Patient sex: M
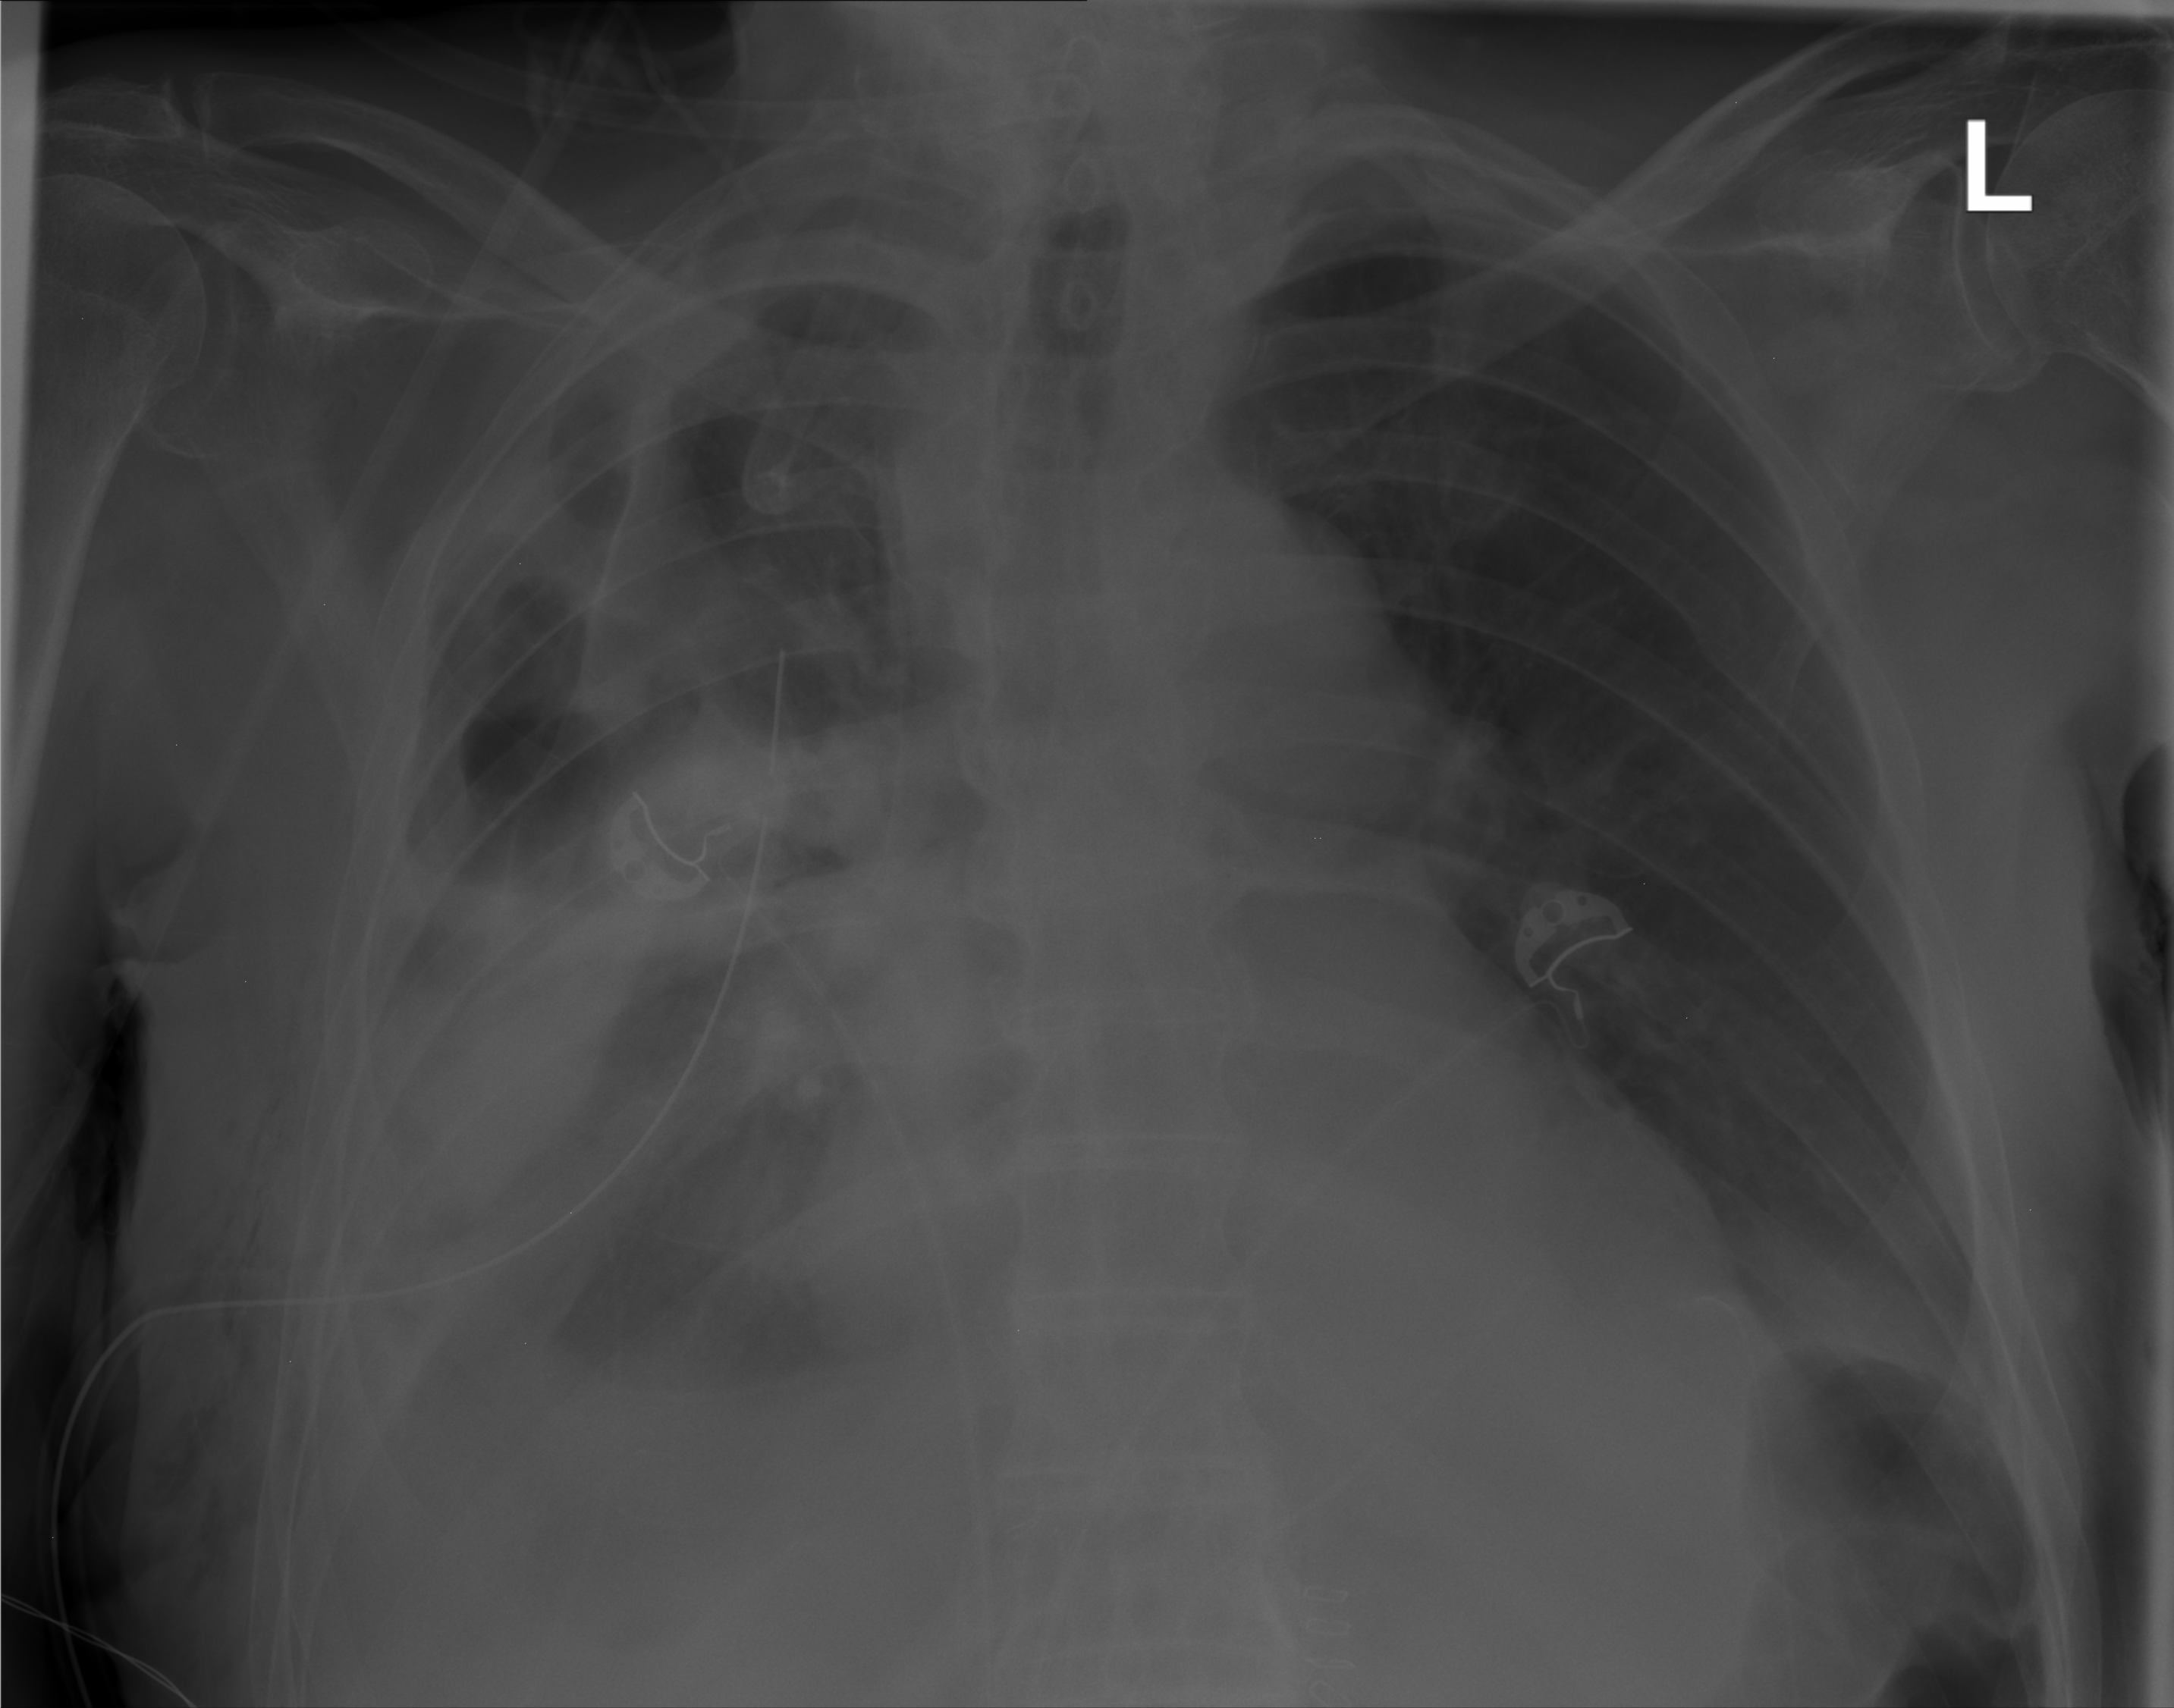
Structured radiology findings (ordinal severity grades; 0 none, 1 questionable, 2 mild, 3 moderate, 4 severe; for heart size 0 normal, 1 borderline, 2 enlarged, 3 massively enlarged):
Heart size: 0
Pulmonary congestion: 0
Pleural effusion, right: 3
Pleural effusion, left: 1
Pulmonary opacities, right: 0
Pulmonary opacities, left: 0
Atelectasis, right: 3
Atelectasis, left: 2